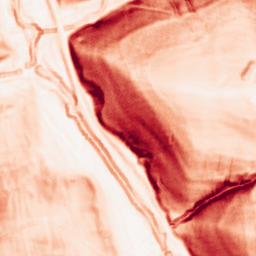
Category: morphological
Decomposition family: morphological_square
Decomposition parameters: operation: gradient
size: 5
Upsampling method: cubic_mitchell
Upsampling parameters: scale: 8
Upsampling scale: 8